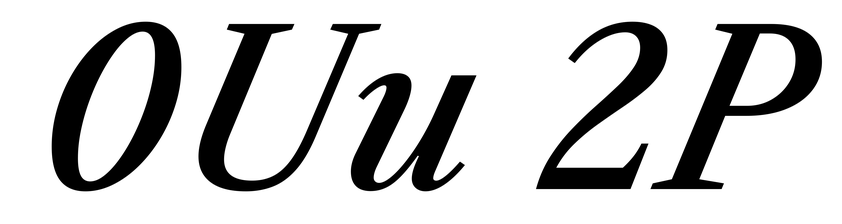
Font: LibreCaslonText-Italic_Medium_Italic